Question: When the session is timed out, the liferay displays it in a form of a banner at the top of the page.
How to override this behavior to redirect the application to the login page after session times out?

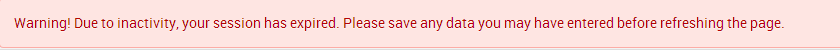
Answer: try setting this property to true
> session.timeout.redirect.on.expire=false
More info here <URL>